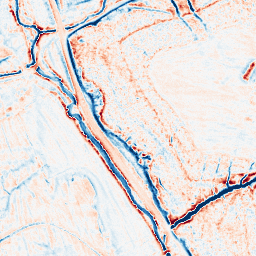
Category: edge_preserving
Decomposition family: anisotropic_diffusion
Decomposition parameters: iterations: 20
kappa: 10
gamma: 0.15
Upsampling method: bicubic
Upsampling parameters: scale: 2
Upsampling scale: 2